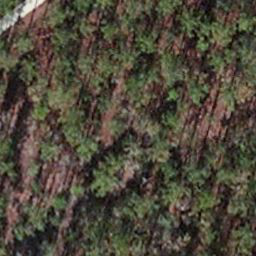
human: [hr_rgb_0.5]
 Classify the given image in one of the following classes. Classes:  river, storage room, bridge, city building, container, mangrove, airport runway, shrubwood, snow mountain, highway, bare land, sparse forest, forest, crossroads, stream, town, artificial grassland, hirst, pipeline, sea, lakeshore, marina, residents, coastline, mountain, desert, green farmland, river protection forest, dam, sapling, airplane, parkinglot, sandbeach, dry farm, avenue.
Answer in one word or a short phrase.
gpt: sapling